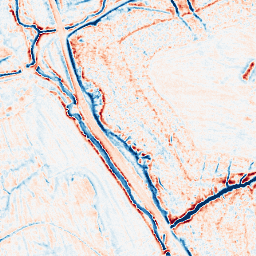
Category: edge_preserving
Decomposition family: anisotropic_diffusion
Decomposition parameters: iterations: 50
kappa: 100
gamma: 0.05
Upsampling method: sinc_blackman
Upsampling parameters: scale: 4
kernel_size: 8
Upsampling scale: 4